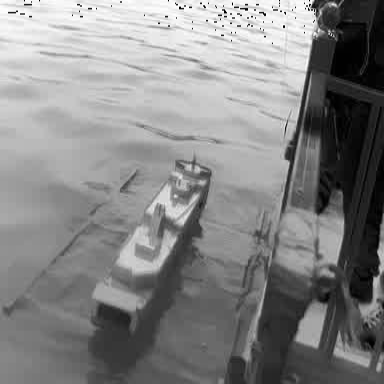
There is a container_ship in the infrared image.